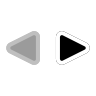
Cursor type: resize_e
OS/theme: macos
Variant: default